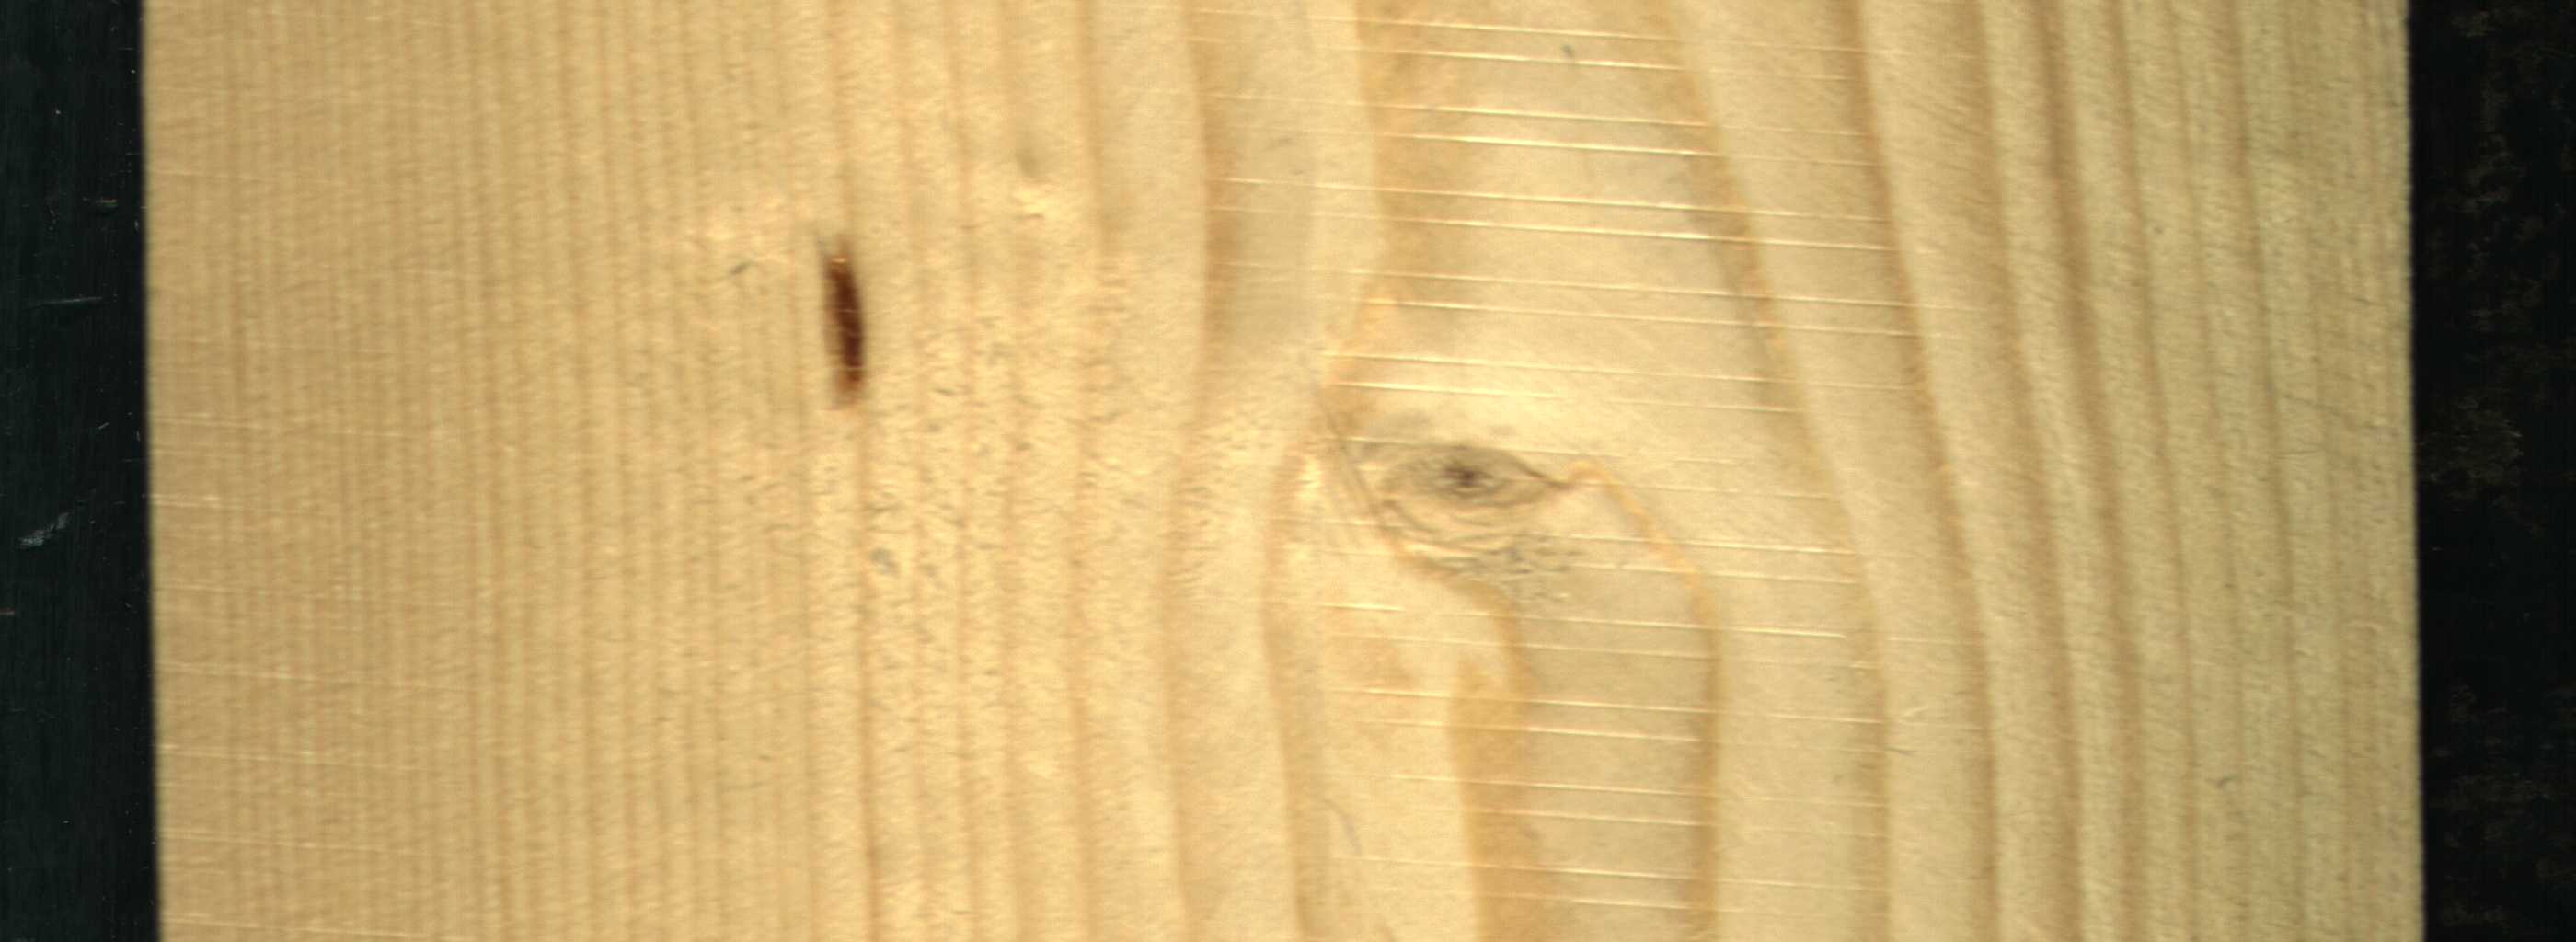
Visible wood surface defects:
resin
Live_Knot